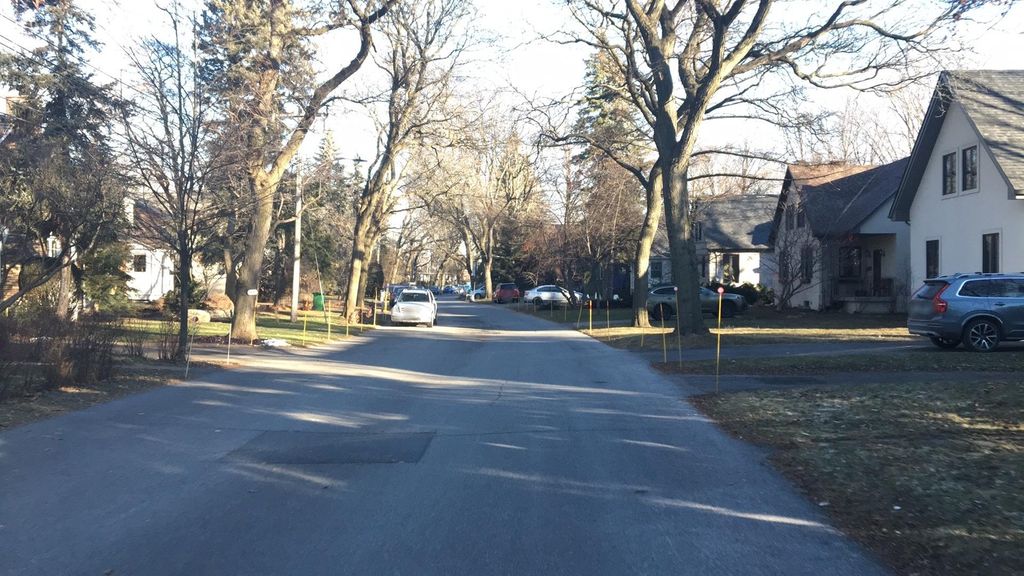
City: montreal